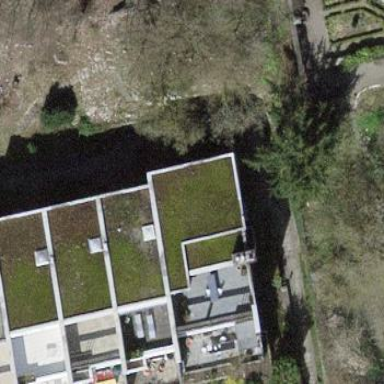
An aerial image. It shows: Residential building.